Interaction volume radius: 5 \u00c5
Interaction volume height: 10 \u00c5
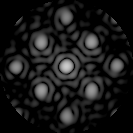
Disorder parameter: 0.2315